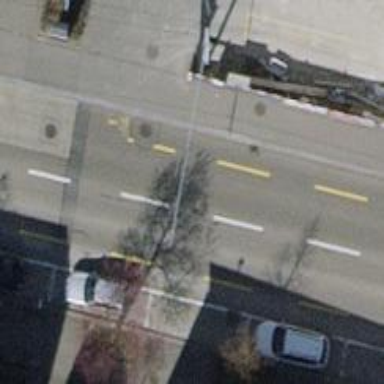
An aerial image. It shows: Bus stop for trolleybuses with designated stop position.